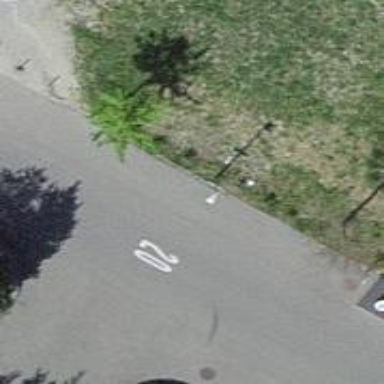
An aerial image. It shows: Bicycle rental service.